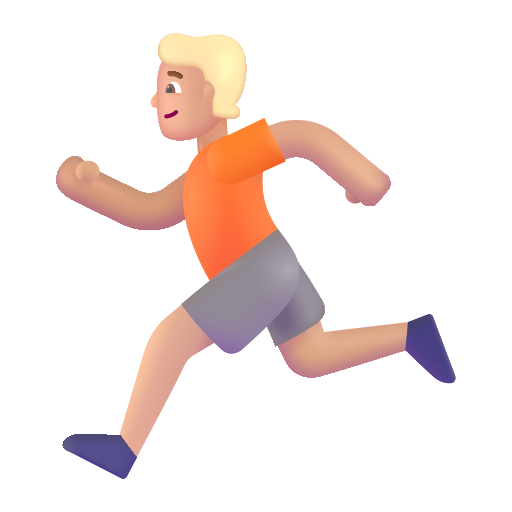
person running color  light